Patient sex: F
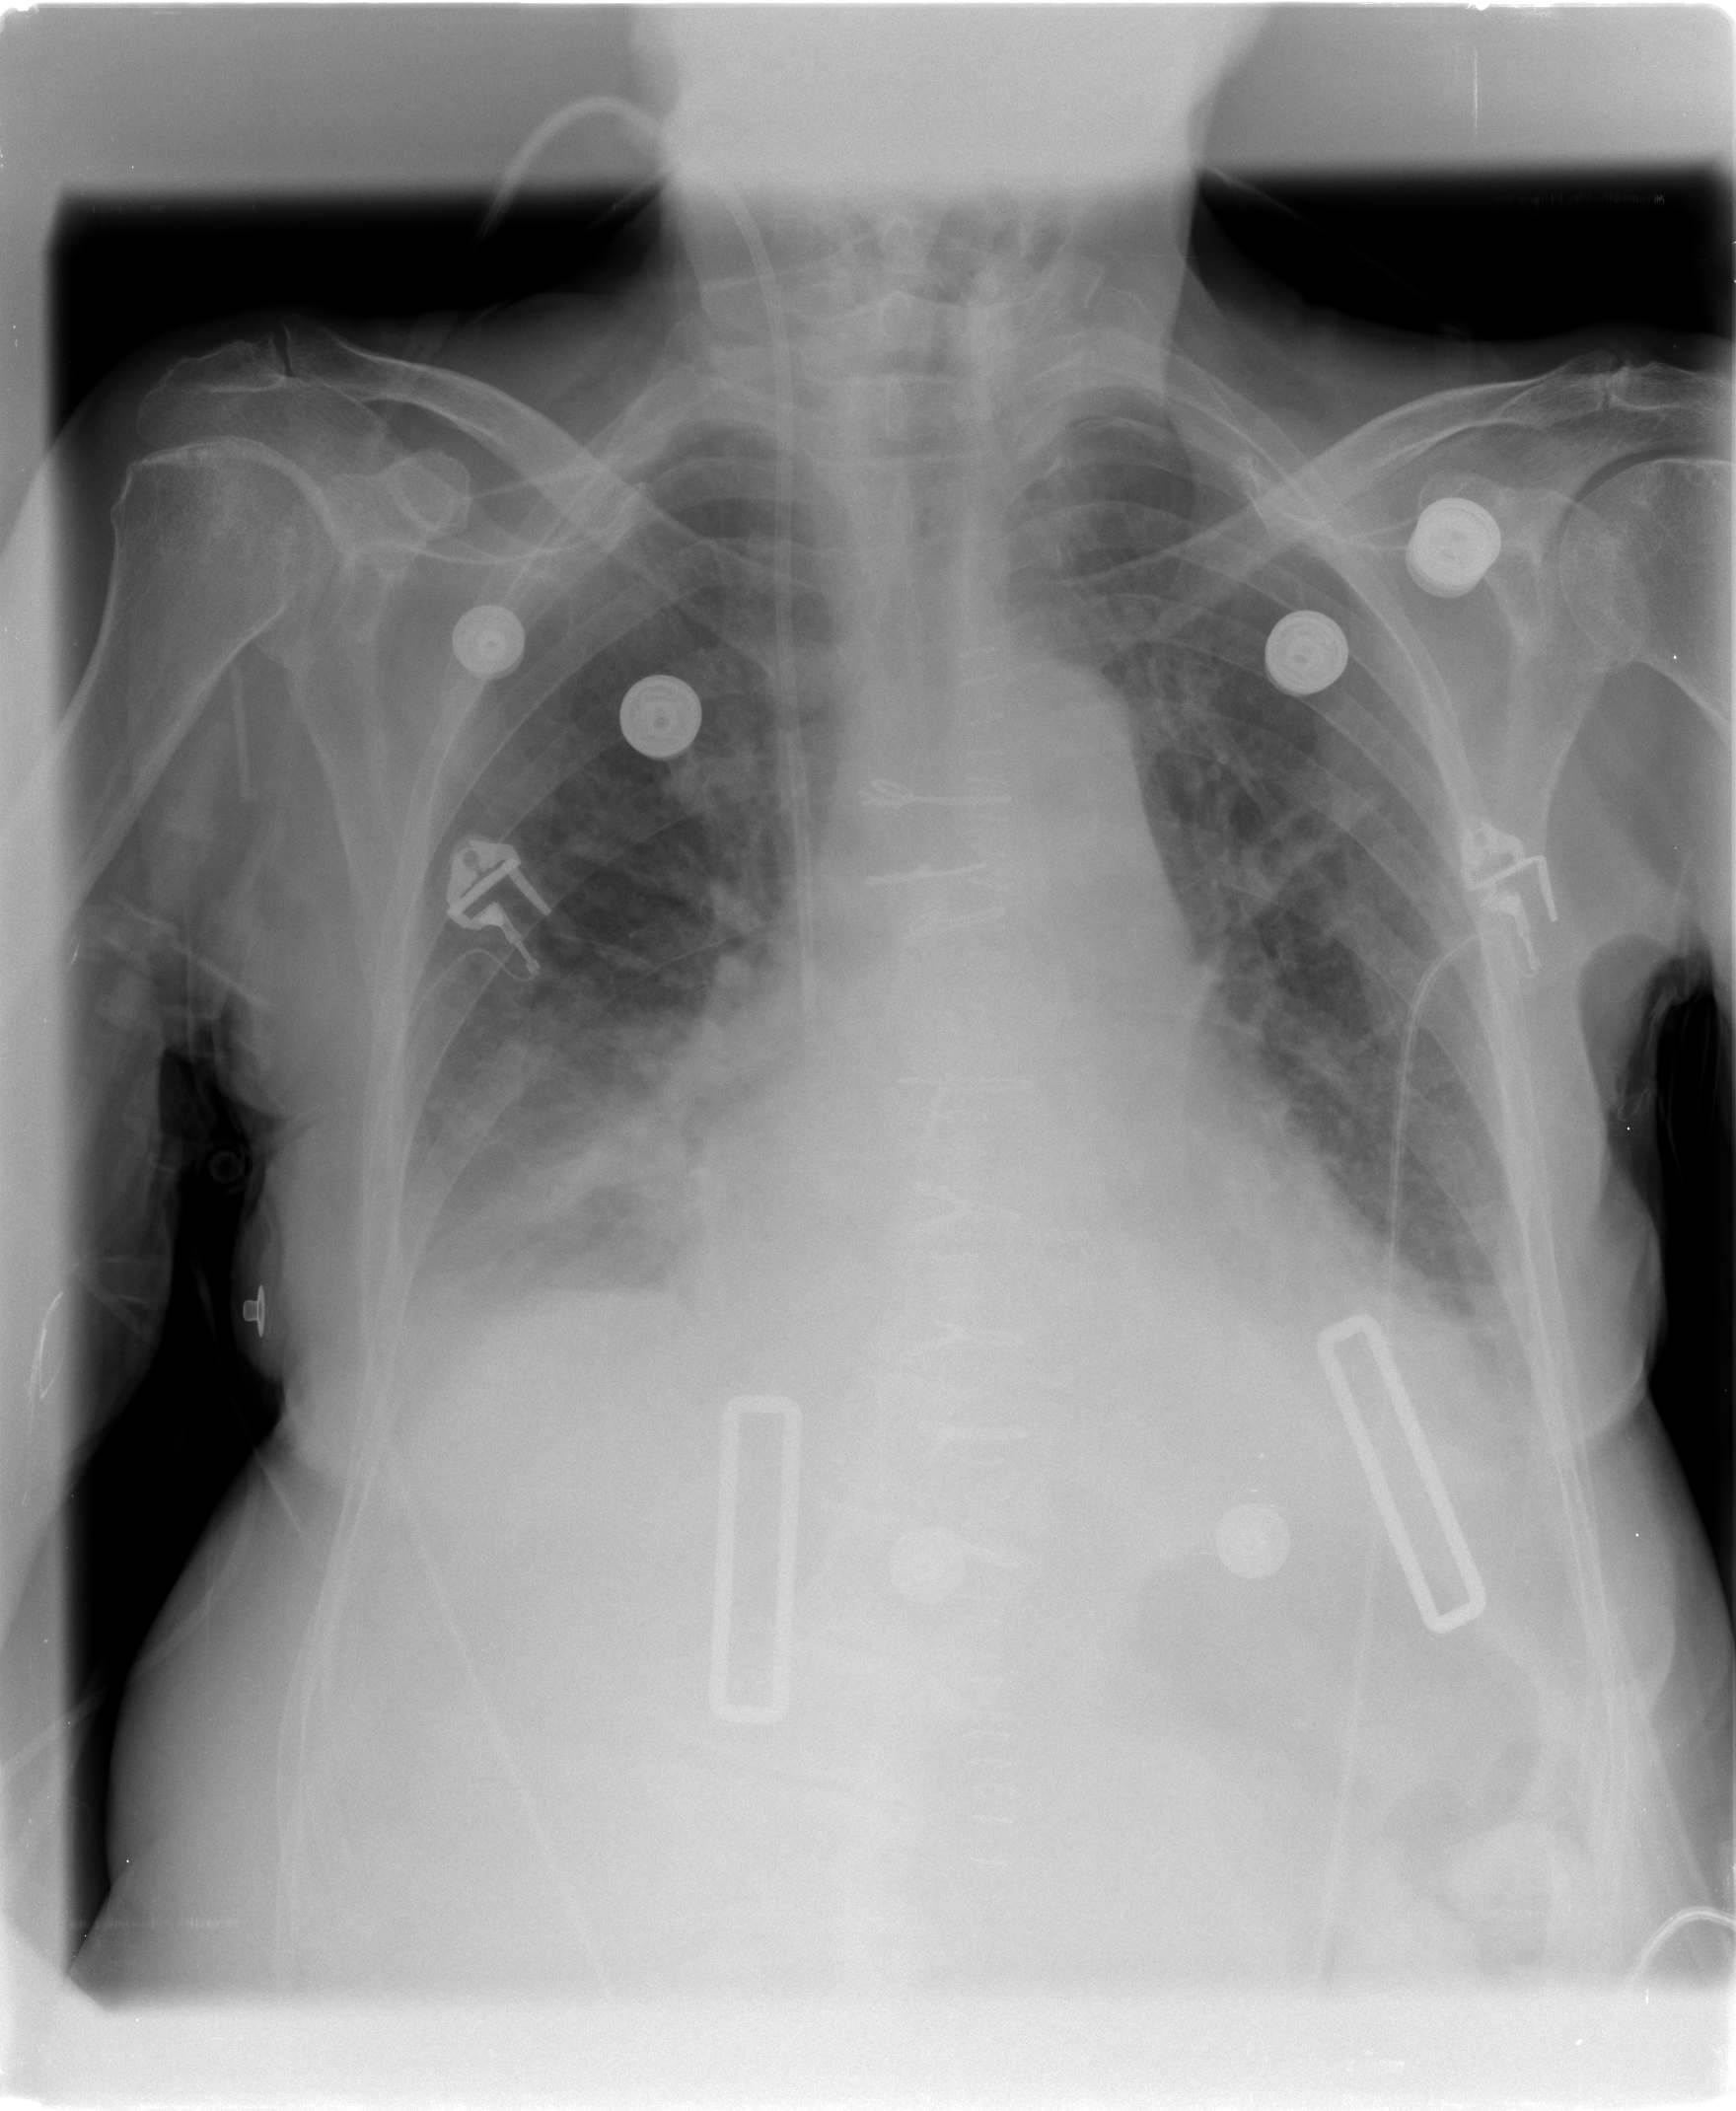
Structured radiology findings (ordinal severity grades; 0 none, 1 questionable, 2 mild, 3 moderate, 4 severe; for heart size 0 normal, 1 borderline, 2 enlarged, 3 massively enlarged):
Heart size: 2
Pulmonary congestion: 2
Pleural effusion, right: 3
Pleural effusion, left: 2
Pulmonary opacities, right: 2
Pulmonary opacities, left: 0
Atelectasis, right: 2
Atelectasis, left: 2